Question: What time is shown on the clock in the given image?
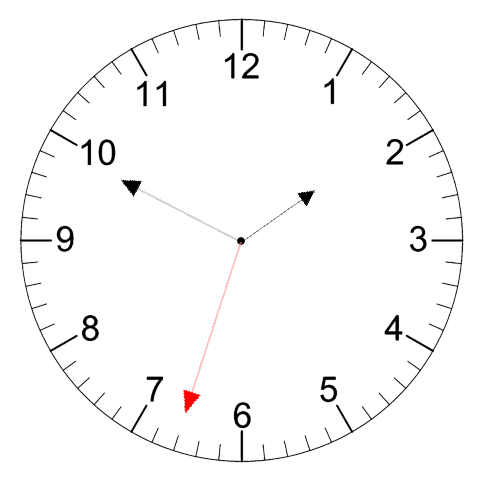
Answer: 01:49:33